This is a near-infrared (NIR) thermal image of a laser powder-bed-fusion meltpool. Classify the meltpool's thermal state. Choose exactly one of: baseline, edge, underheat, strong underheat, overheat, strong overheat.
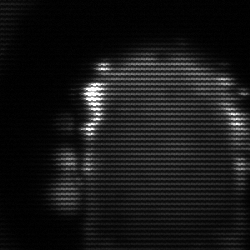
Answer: baseline